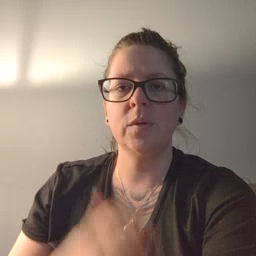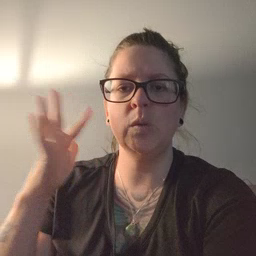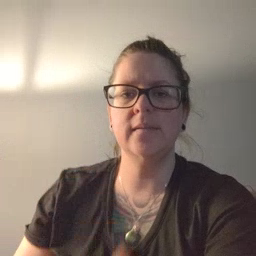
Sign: noisy